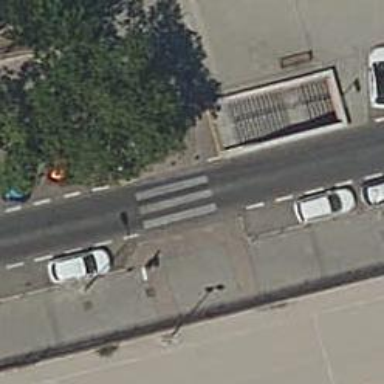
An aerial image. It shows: Bollard barrier.